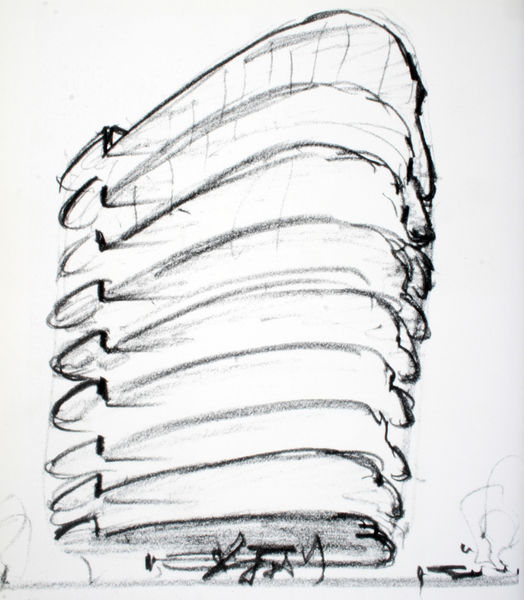
Titel: Messenhochhaus in Hängekonstruktion
Künstler: Bodo Rasch
Schlagwörter: flügel, weiß, grau, schwarz, skizze, stützen, zeichnung, gebäude, haus, muster, architektur, oval, sprung, schiff, fassade, studie, grafik, graphik, linien, striche, bögen, linie, kohle, form, gebogen, schwarzweiß, schraffiert, entwurf, kohlezeichnung, stift, dynamisch, etagen, geschosse, abstufung, vorlage, stockwerke, wiederholung, abgesetzt, rundungen, abgestuft, doppelung, aufriss, leonardo, graphit, handzeichnung, da vinci, hochhaus, segmente, flugzeug, parkhaus, vinci, grundlinie, parhaus